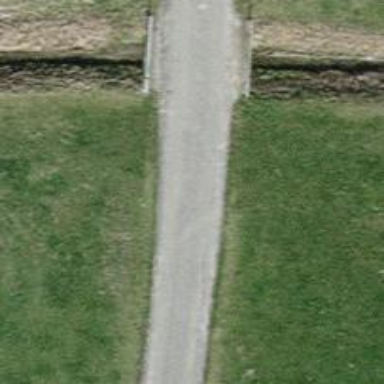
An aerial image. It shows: Paved track with grade 2 track type.